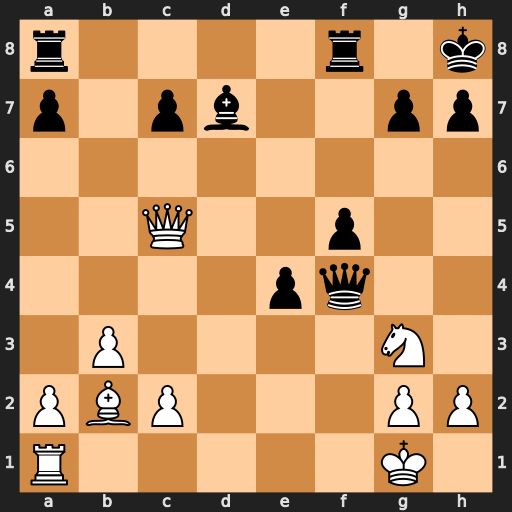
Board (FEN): r4r1k/p1pb2pp/8/2Q2p2/4pq2/1P4N1/PBP3PP/R5K1
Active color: w
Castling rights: -
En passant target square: -
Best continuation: Bxg7+ Kg8 Qd5+ Be6 Qxe6+